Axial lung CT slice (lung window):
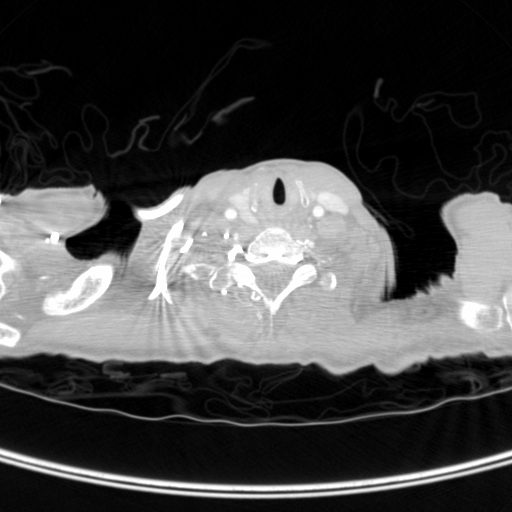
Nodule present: no